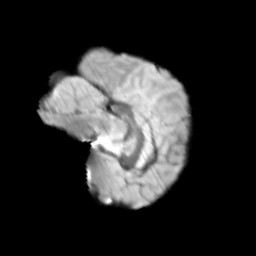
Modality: T2w
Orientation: sagittal
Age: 10
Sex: male
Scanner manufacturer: siemens
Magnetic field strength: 3 T
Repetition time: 3.8 s
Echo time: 0.07 s